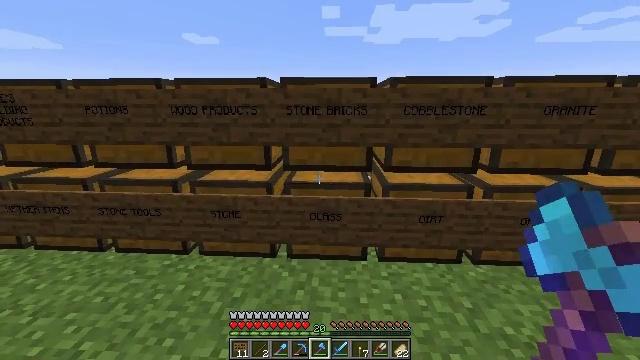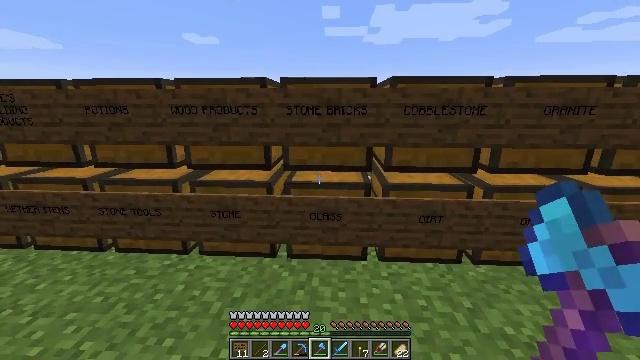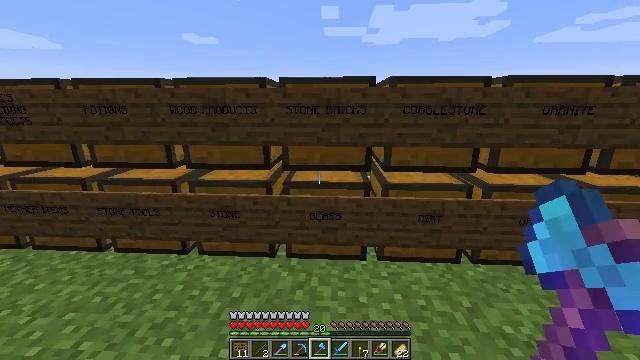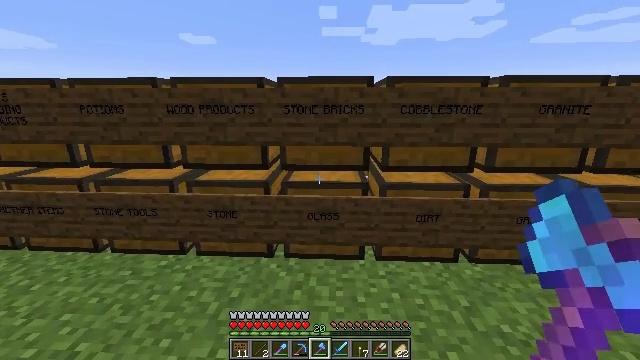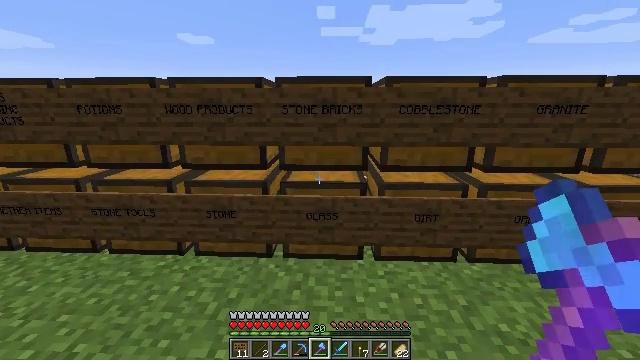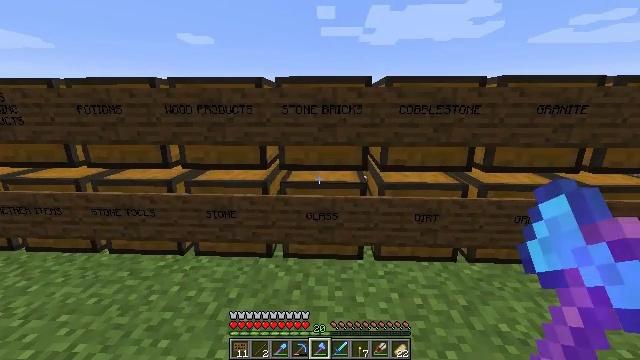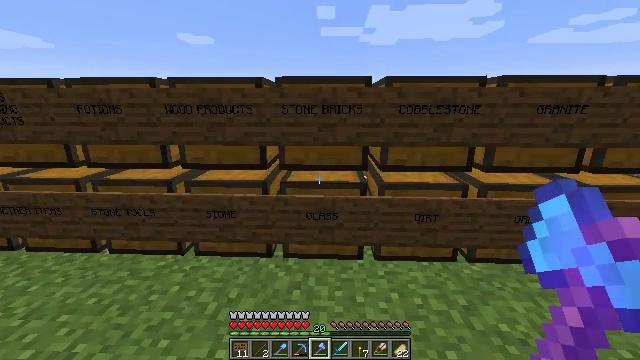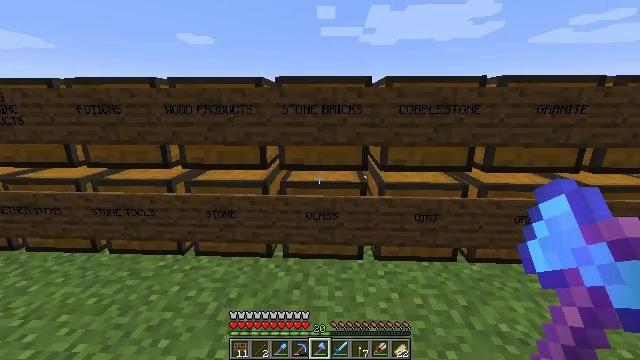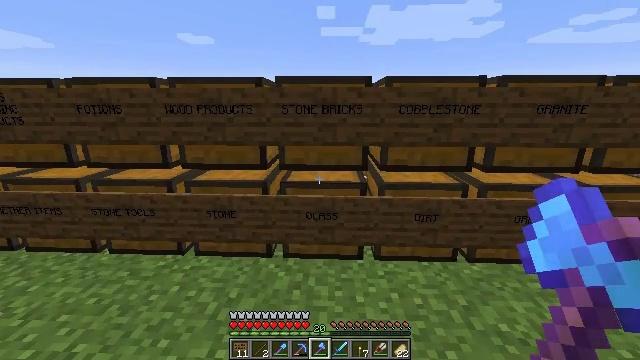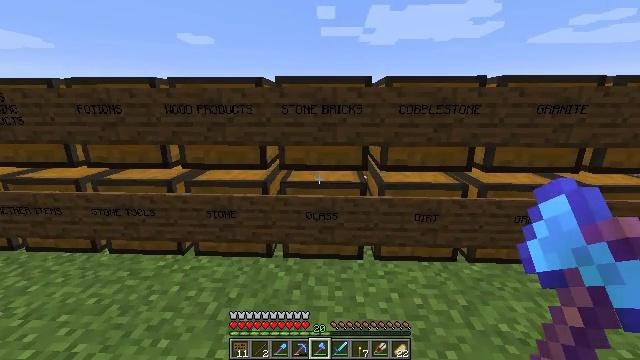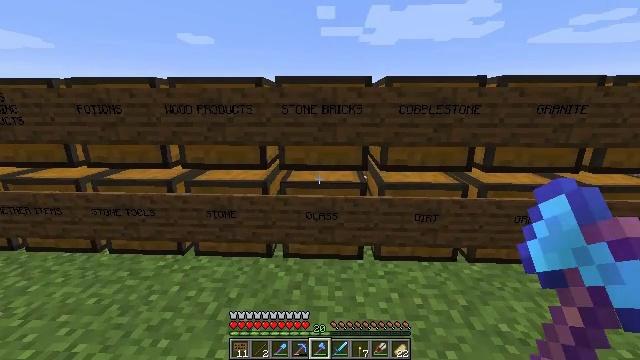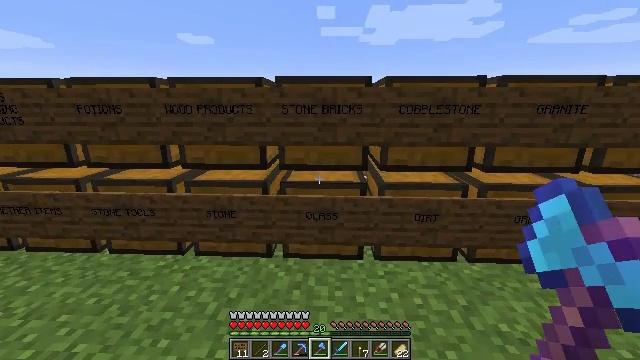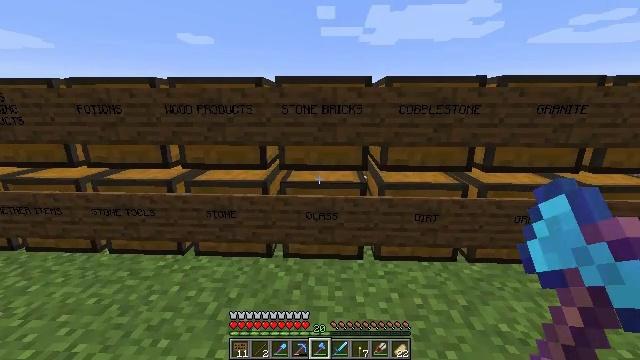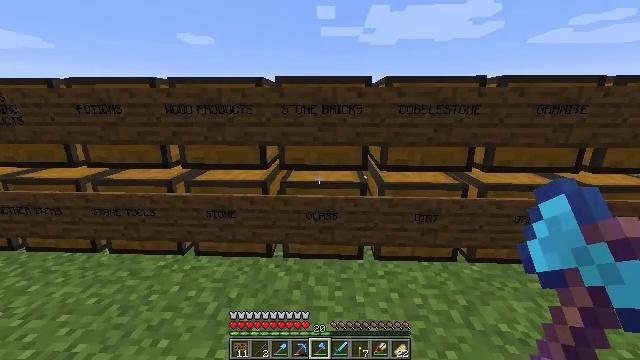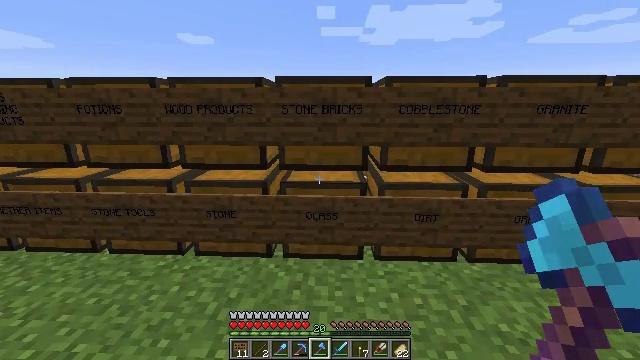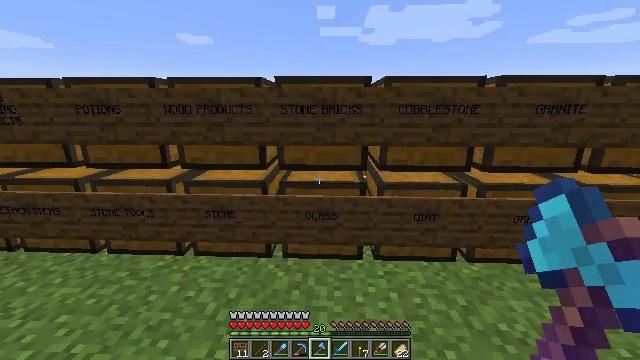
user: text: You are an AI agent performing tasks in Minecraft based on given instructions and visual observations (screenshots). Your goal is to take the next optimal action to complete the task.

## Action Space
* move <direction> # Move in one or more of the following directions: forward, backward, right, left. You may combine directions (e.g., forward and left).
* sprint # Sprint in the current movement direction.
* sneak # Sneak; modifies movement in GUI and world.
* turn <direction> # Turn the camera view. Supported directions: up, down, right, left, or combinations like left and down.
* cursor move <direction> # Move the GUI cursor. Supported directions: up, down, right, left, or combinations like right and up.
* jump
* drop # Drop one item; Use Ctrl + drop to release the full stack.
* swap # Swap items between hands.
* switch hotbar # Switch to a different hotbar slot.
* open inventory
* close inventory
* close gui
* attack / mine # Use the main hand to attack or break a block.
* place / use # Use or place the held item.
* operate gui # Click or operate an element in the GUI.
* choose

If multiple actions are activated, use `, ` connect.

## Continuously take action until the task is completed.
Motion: motion action
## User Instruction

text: Gather the torch from its position.
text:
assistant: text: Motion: no_op
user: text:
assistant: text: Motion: no_op
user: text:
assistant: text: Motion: no_op
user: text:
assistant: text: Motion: no_op
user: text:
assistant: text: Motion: no_op
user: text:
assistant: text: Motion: no_op
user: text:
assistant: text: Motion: no_op
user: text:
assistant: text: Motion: no_op
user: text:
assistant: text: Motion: no_op
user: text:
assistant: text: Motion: no_op
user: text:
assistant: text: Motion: no_op
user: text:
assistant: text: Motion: no_op
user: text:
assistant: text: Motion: no_op
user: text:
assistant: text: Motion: no_op
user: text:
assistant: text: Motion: no_op
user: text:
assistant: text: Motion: turn right and down
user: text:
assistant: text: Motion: turn right and down
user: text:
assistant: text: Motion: turn right
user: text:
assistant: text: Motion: no_op
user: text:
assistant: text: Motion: no_op
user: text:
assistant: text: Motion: no_op
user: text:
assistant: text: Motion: no_op
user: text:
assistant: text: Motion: no_op
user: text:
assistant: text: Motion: no_op
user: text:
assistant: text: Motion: no_op
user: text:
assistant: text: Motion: no_op
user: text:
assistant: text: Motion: no_op
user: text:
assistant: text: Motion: no_op
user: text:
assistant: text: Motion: no_op
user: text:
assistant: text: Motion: no_op